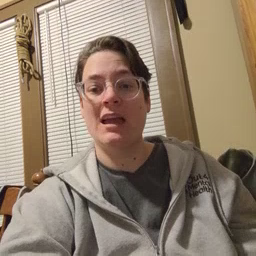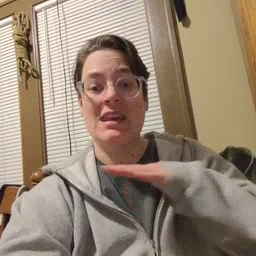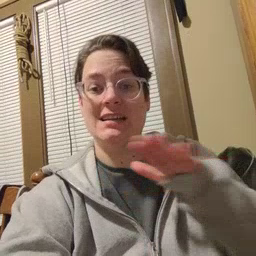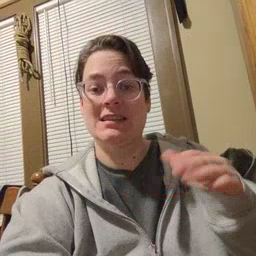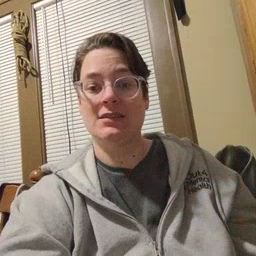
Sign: clean